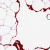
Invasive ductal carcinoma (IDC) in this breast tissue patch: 0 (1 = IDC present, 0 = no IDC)